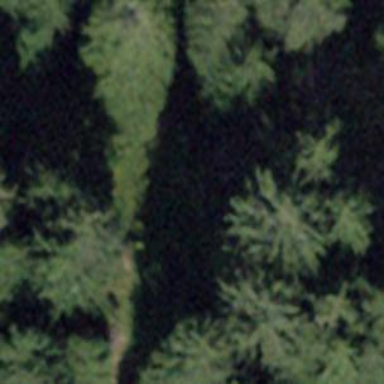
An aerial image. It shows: Forest area.